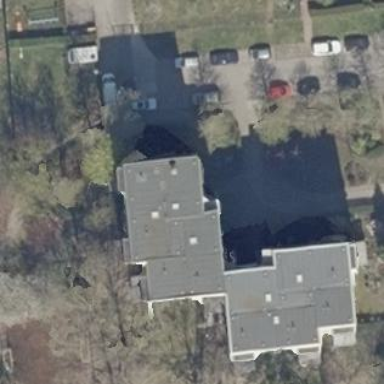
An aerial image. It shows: Building with apartments and flat roof.